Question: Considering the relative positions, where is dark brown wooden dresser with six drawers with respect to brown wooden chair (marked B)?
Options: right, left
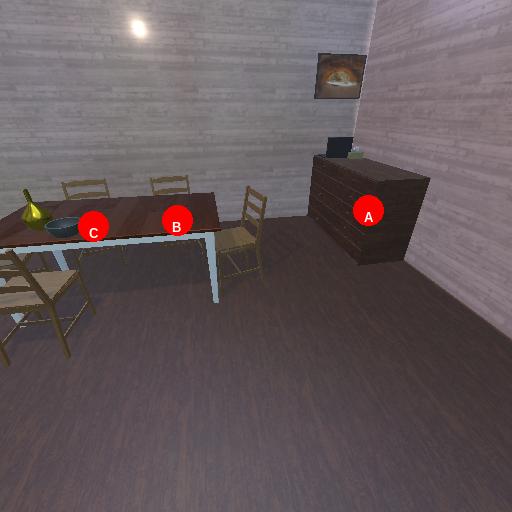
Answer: right